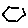
Label: hexagon